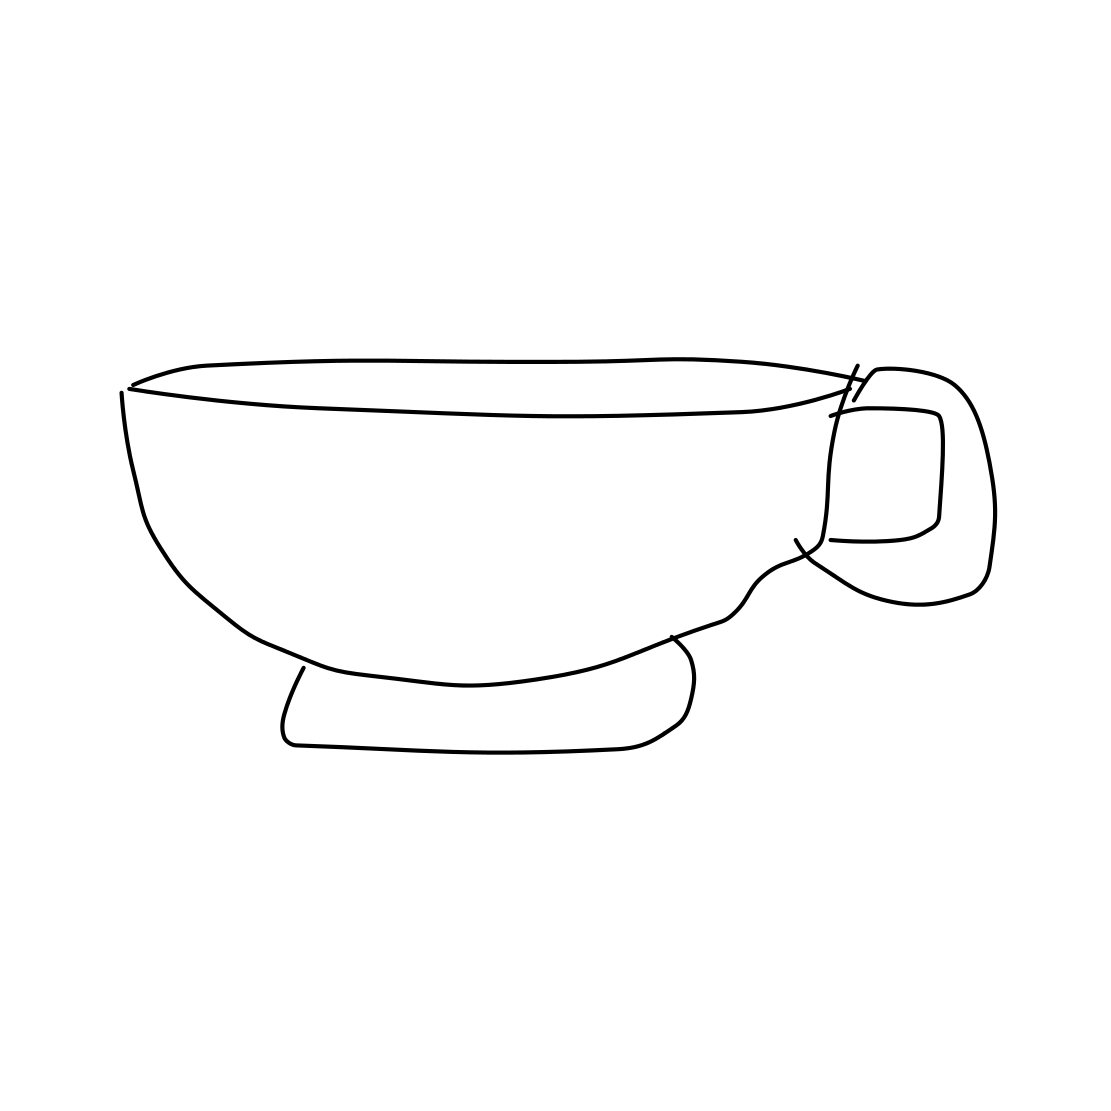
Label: cup